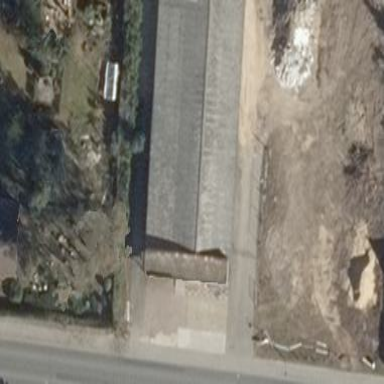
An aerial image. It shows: Part of building.